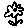
Label: flower